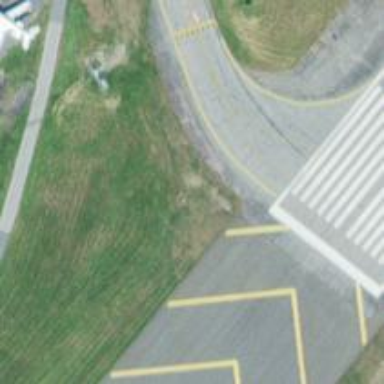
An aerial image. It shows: Image of taxiway at airport.